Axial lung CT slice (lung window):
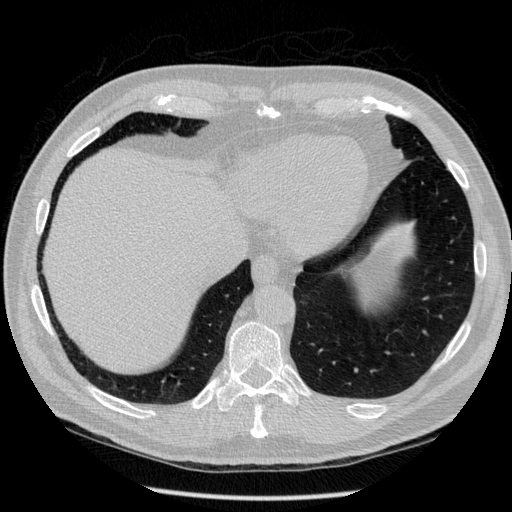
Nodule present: no